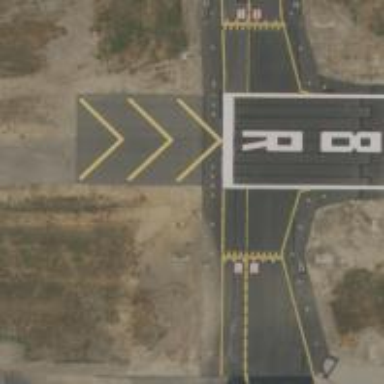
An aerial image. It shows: Image of taxiway at airport.